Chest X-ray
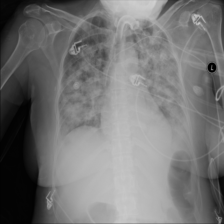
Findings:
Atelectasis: negative
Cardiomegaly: negative
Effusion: negative
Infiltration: negative
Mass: negative
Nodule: positive
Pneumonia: negative
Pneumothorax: negative
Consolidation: negative
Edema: negative
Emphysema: negative
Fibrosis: negative
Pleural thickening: negative
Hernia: negative